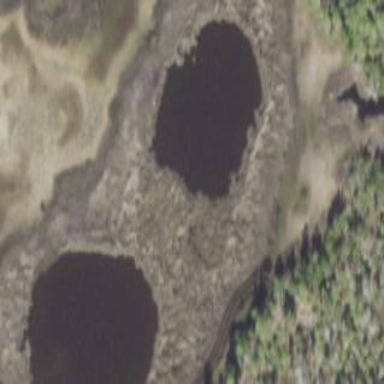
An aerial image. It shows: Beautiful lake surrounded by nature.